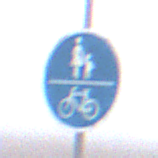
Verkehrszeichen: GemeinsamerGehUndRadweg
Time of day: MorningAfternoon
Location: Outdoor (RoadRail)
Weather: Overcast
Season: NotSpecified
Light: Natural